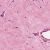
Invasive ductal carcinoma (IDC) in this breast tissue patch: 0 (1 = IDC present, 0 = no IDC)